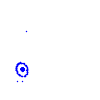
Particle: pion